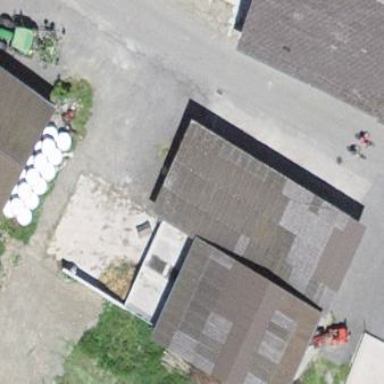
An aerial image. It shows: Shed building.